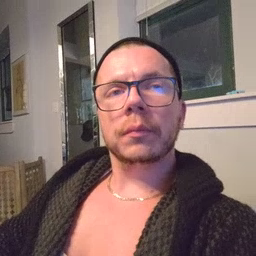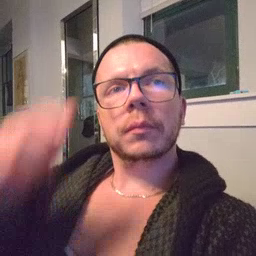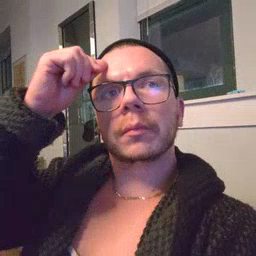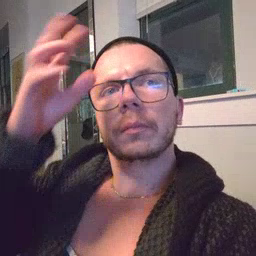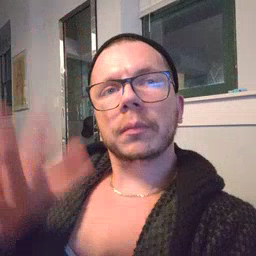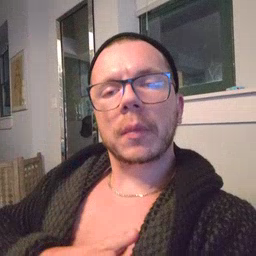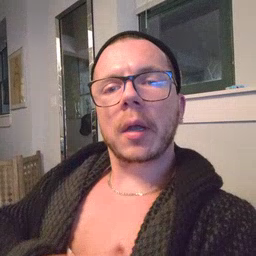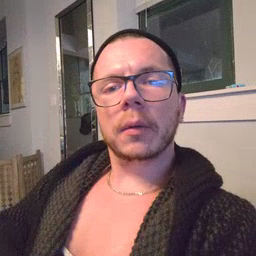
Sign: man